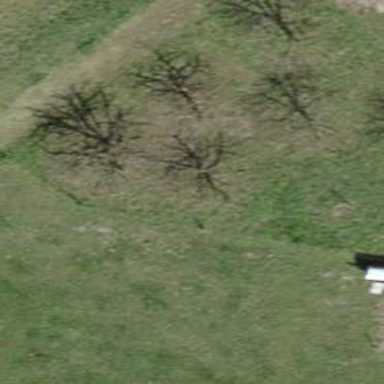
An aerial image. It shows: Beautiful tree in nature.